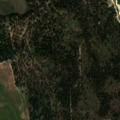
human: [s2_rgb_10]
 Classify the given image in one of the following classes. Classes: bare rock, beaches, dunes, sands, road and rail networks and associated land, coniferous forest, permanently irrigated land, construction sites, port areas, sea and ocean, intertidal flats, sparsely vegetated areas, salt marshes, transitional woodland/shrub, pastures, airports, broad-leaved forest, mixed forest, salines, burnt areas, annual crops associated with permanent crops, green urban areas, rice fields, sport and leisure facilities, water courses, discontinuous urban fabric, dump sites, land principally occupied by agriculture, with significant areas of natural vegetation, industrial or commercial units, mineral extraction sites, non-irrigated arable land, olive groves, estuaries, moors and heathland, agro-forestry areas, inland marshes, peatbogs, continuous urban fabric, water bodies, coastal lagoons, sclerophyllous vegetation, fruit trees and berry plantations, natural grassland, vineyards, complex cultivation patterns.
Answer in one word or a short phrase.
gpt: non-irrigated arable land, rice fields, broad-leaved forest, water bodies